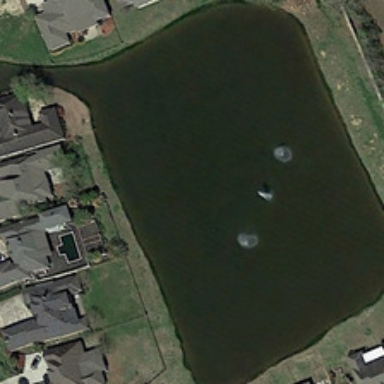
Some buildings are near a rectangular pond .